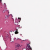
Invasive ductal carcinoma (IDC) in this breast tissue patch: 0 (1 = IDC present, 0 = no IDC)